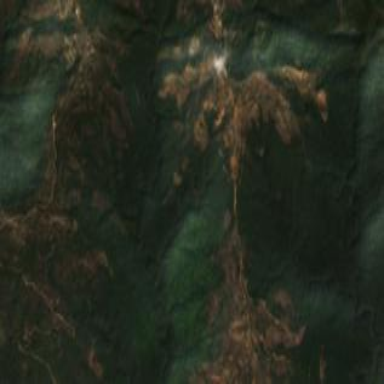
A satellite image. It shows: Mixed forest with evergreen trees.